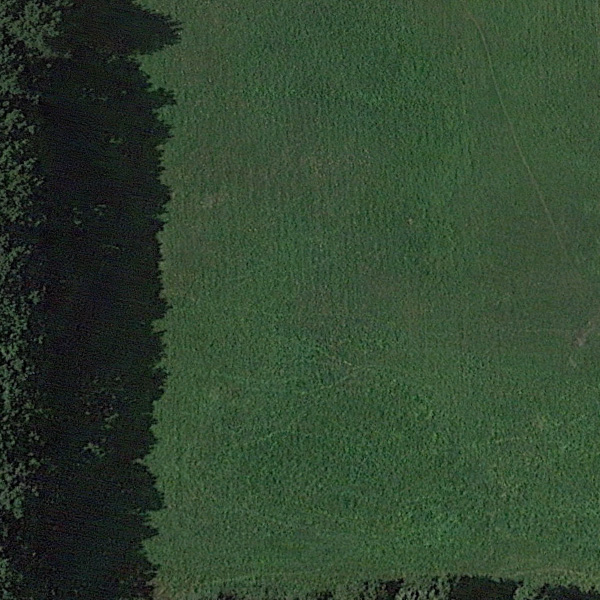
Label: Meadow